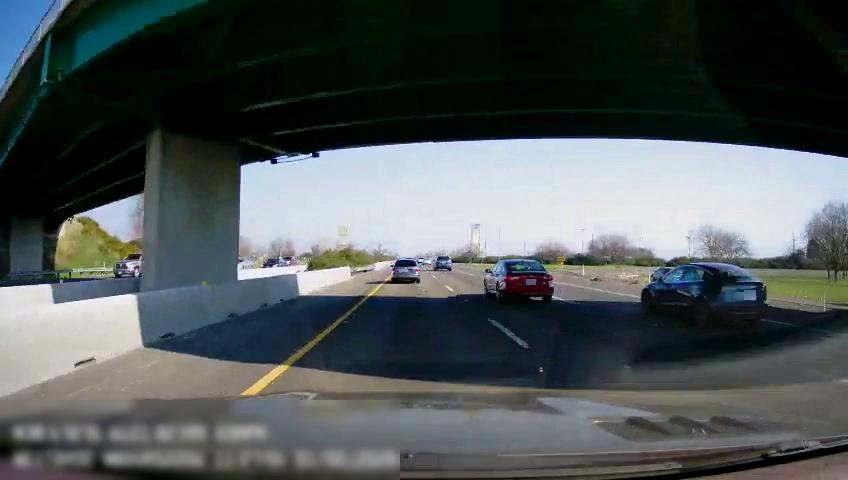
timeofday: Day
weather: Sunny
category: Drivable Space
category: Vehicles | Truck
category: Vehicles | Car
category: Vehicles | Car
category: Vehicles | SUV
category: Vehicles | Car
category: Vehicles | SUV
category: Vehicles | Car
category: Vehicles | Car
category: Lanes | Current Lane
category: Lanes | Current Lane
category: Lanes | Alternate Lane
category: Lanes | Alternate Lane